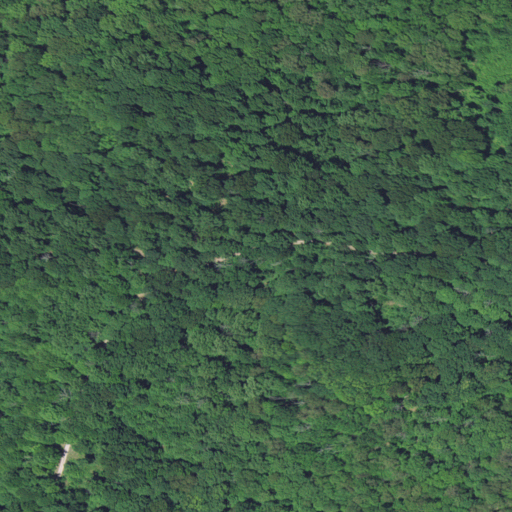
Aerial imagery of ridge(s) in Indiana named Mossop Ridge containing only deciduous forest